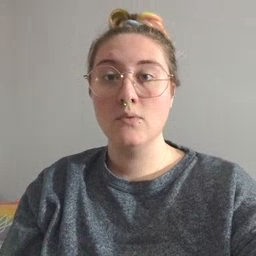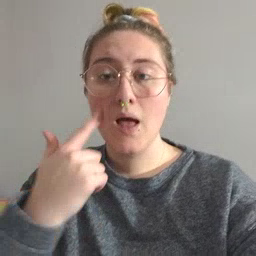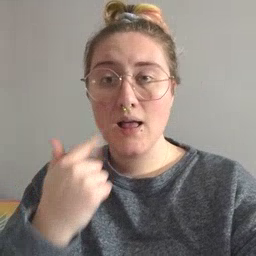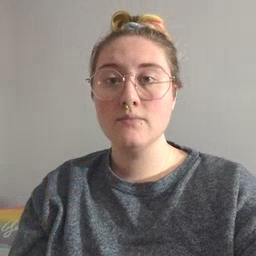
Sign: cry